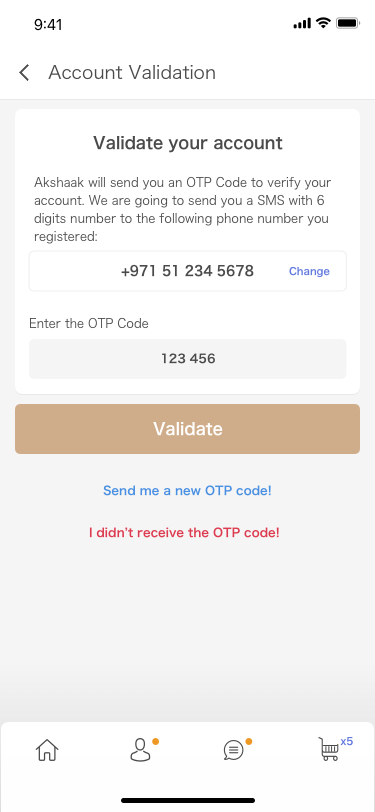
Text in this UI design:
Validate your account
Akshaak will send you an OTP Code to verify your account. We are going to send you a SMS with 6 digits number to the following phone number you registered:
Change
+971 51 234 5678
Enter the OTP Code
123 456
I didn’t receive the OTP code!
Send me a new OTP code!
Account Validation